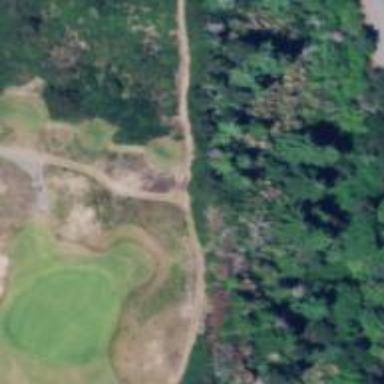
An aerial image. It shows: Path for both roads and golfers.